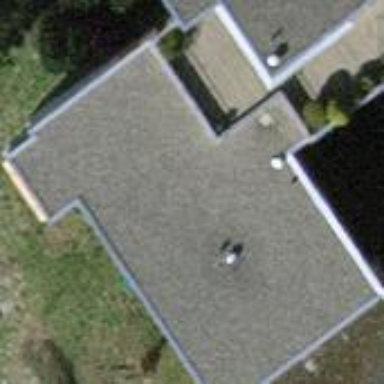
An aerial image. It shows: Close-up view of roof part of building.